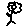
Label: flower